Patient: sex M, age 42
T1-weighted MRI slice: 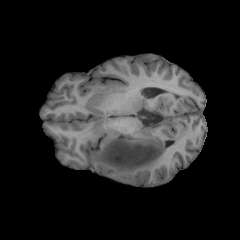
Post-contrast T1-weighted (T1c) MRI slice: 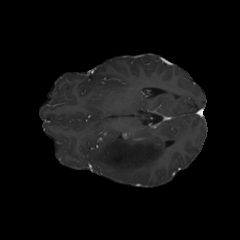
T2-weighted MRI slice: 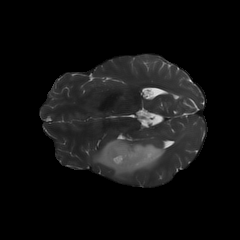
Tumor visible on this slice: yes
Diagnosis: Astrocytoma, IDH-mutant
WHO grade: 2